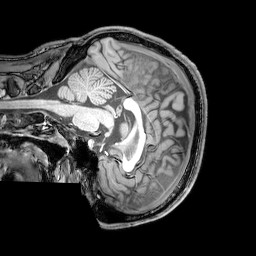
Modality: T1w
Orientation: sagittal
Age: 20
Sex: male
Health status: healthy
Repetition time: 0.081 s
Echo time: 0.037 s